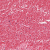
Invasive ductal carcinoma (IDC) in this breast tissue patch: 0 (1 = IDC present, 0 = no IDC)